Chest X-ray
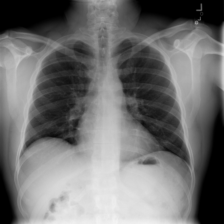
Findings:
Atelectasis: negative
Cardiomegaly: negative
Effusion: negative
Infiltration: positive
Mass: negative
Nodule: negative
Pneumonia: negative
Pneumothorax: negative
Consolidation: negative
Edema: negative
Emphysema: negative
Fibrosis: negative
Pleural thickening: negative
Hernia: negative